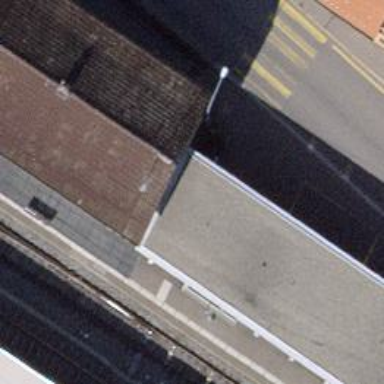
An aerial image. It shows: Post office.